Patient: sex M, age 53
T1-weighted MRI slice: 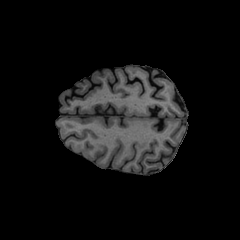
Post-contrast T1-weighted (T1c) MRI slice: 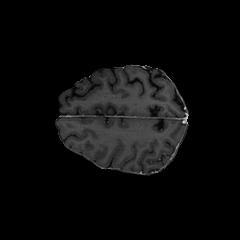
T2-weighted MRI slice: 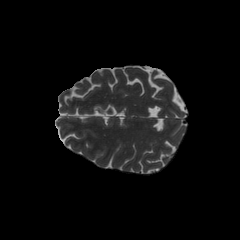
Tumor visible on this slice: no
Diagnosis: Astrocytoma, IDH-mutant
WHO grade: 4